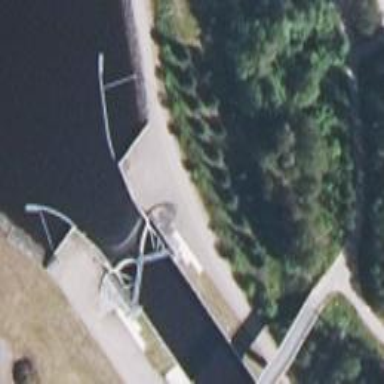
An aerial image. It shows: Lock gate along waterway.